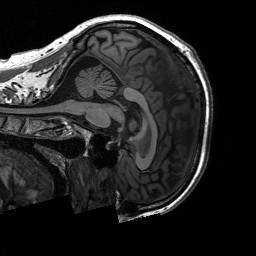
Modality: T1w
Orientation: sagittal
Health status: ill
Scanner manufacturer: siemens
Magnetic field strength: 3 T
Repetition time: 2.3 s
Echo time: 0.00226 s